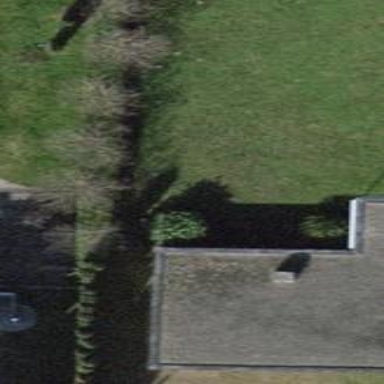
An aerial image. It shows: Detached building.